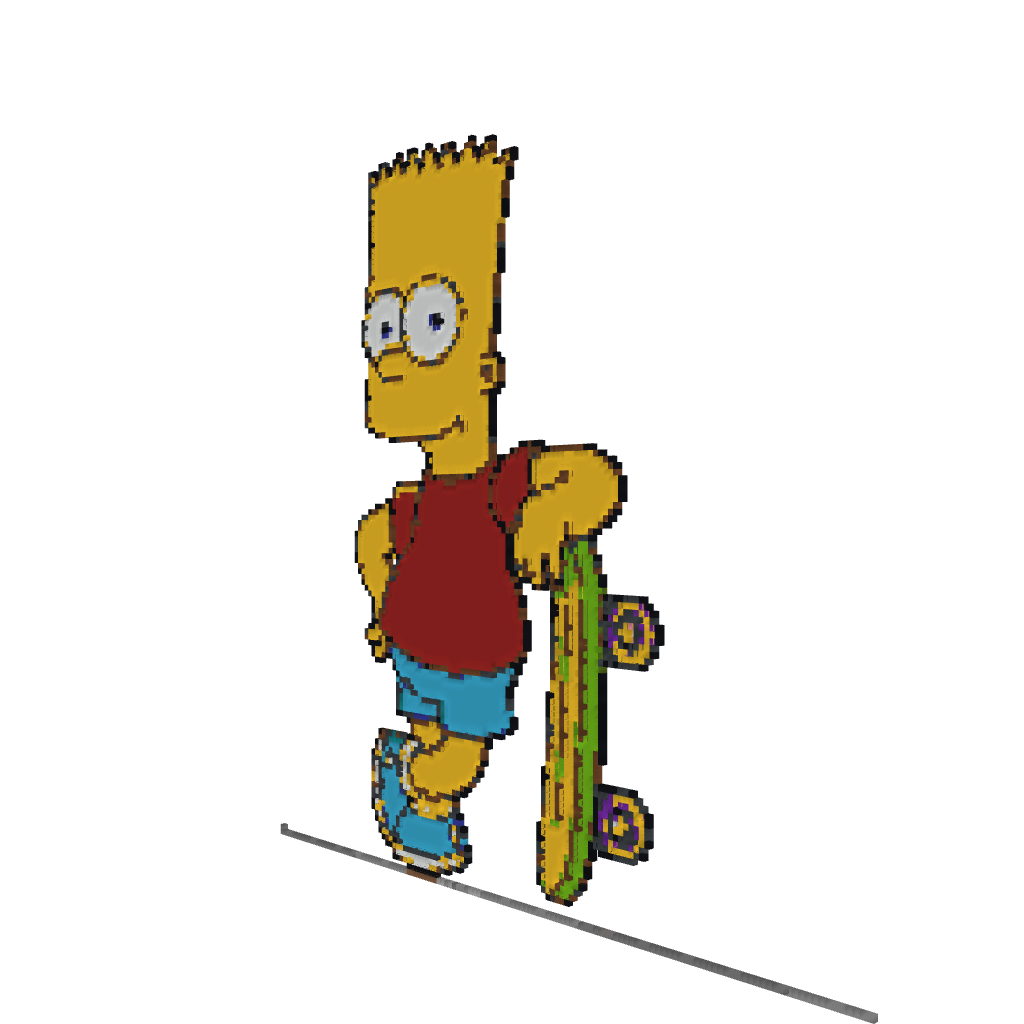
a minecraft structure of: Bart Simpson Pixel Art